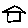
Label: house